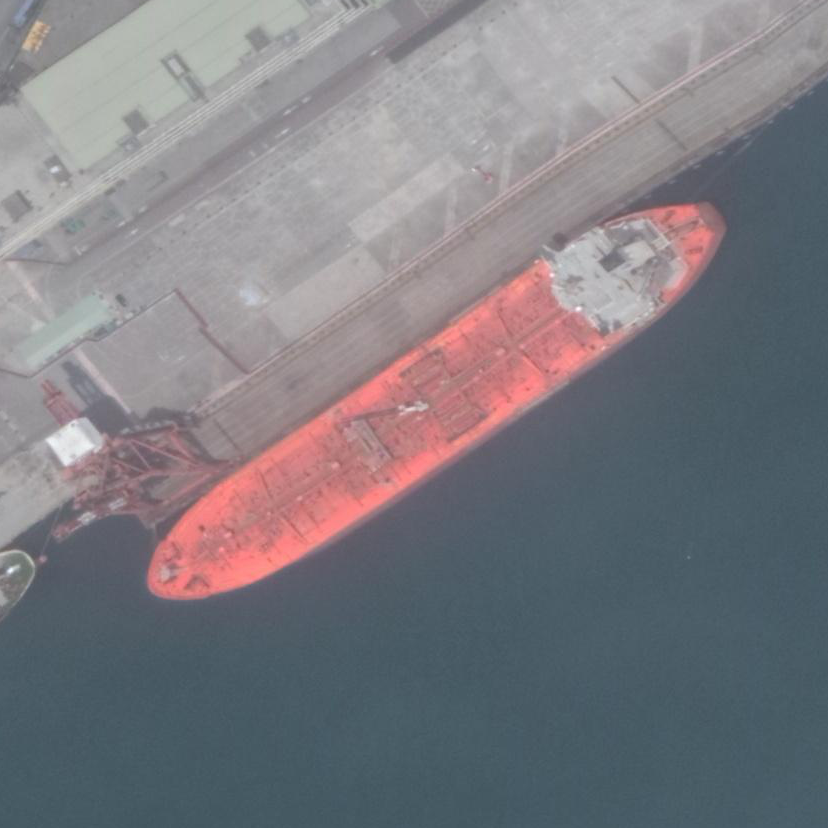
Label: civil